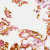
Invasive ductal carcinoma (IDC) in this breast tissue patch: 0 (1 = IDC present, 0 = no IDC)